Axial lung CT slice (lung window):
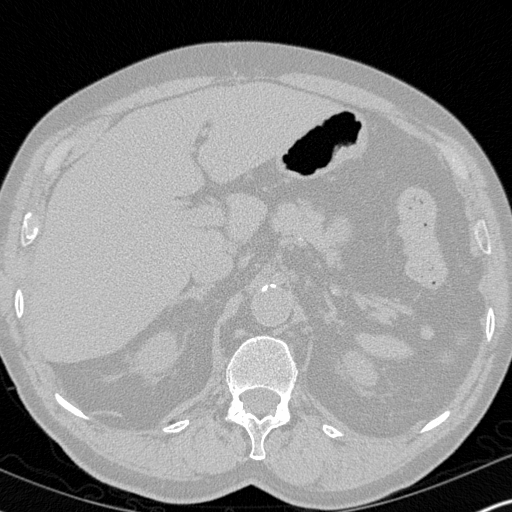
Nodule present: no